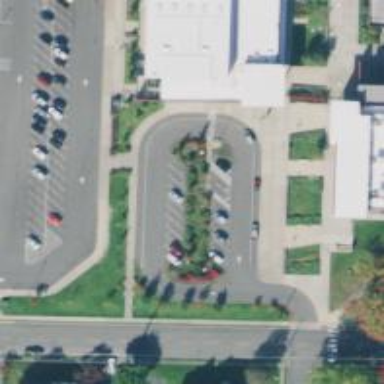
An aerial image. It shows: Parking space.